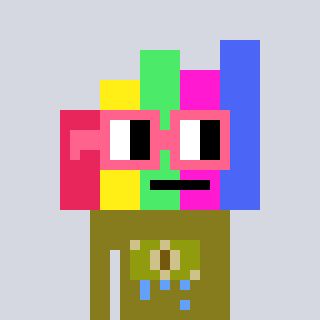
a pixel art character with square pink glasses, a bar chart-shaped head and a gunk-colored body on a cool background